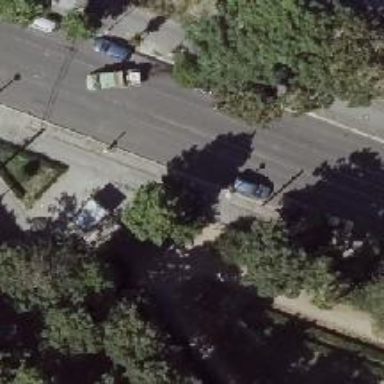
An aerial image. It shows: Tertiary road with asphalt surface and sidewalks on both sides. There are parallel parking lanes on both sides of the road. The sidewalk on the left has asphalt surface while the one on the right has sett surface.